Question: My build keeps failing on 'Jenkins' because of this error:
'''
ERROR: Error during Sonar runner execution
org.sonar.runner.impl.RunnerException: Unable to execute Sonar
at org.sonar.runner.impl.BatchLauncher$1.delegateExecution(BatchLauncher.java:91)
at org.sonar.runner.impl.BatchLauncher$1.run(BatchLauncher.java:75)
at java.security.AccessController.doPrivileged(Native Method)
at org.sonar.runner.impl.BatchLauncher.doExecute(BatchLauncher.java:69)
at org.sonar.runner.impl.BatchLauncher.execute(BatchLauncher.java:50)
at org.sonar.runner.api.EmbeddedRunner.doExecute(EmbeddedRunner.java:102)
at org.sonar.runner.api.Runner.execute(Runner.java:100)
at org.sonar.runner.Main.executeTask(Main.java:70)
at org.sonar.runner.Main.execute(Main.java:59)
at org.sonar.runner.Main.main(Main.java:53)
Caused by: java.lang.NoSuchMethodError: org.sonar.api.resources.Project.getConfiguration()Lorg/apache/commons/configuration/Configuration;
at org.sonar.plugins.java.JavaSquidSensor.createConfiguration(JavaSquidSensor.java:106)
at org.sonar.plugins.java.JavaSquidSensor.analyse(JavaSquidSensor.java:82)
at org.sonar.batch.phases.SensorsExecutor.executeSensor(SensorsExecutor.java:59)
at org.sonar.batch.phases.SensorsExecutor.execute(SensorsExecutor.java:51)
at org.sonar.batch.phases.DatabaseModePhaseExecutor.execute(DatabaseModePhaseExecutor.java:120)
at org.sonar.batch.scan.ModuleScanContainer.doAfterStart(ModuleScanContainer.java:264)
at org.sonar.api.platform.ComponentContainer.startComponents(ComponentContainer.java:92)
at org.sonar.api.platform.ComponentContainer.execute(ComponentContainer.java:77)
at org.sonar.batch.scan.ProjectScanContainer.scan(ProjectScanContainer.java:235)
at org.sonar.batch.scan.ProjectScanContainer.scanRecursively(ProjectScanContainer.java:230)
at org.sonar.batch.scan.ProjectScanContainer.doAfterStart(ProjectScanContainer.java:220)
at org.sonar.api.platform.ComponentContainer.startComponents(ComponentContainer.java:92)
at org.sonar.api.platform.ComponentContainer.execute(ComponentContainer.java:77)
at org.sonar.batch.scan.ScanTask.scan(ScanTask.java:57)
at org.sonar.batch.scan.ScanTask.execute(ScanTask.java:45)
at org.sonar.batch.bootstrap.TaskContainer.doAfterStart(TaskContainer.java:135)
at org.sonar.api.platform.ComponentContainer.startComponents(ComponentContainer.java:92)
at org.sonar.api.platform.ComponentContainer.execute(ComponentContainer.java:77)
at org.sonar.batch.bootstrap.GlobalContainer.executeTask(GlobalContainer.java:158)
at org.sonar.batch.bootstrapper.Batch.executeTask(Batch.java:95)
at org.sonar.batch.bootstrapper.Batch.execute(Batch.java:67)
at org.sonar.runner.batch.IsolatedLauncher.execute(IsolatedLauncher.java:48)
at sun.reflect.NativeMethodAccessorImpl.invoke0(Native Method)
at sun.reflect.NativeMethodAccessorImpl.invoke(NativeMethodAccessorImpl.java:57)
at sun.reflect.DelegatingMethodAccessorImpl.invoke(DelegatingMethodAccessorImpl.java:43)
at java.lang.reflect.Method.invoke(Method.java:606)
at org.sonar.runner.impl.BatchLauncher$1.delegateExecution(BatchLauncher.java:87)
... 9 more
ERROR:
ERROR: Re-run SonarQube Runner using the -X switch to enable full debug logging.
Build step 'Invoke Standalone SonarQube Analysis' marked build as failure
Email was triggered for: Failure - Any
Sending email for trigger: Failure - Any
Sending email to: jreimers@nyiso.com
Finished: FAILURE
'''
I thought it was because the JavaSquidSensor is no longer needed for SonarQube 5.1 so i removed it:

Above is my plugins folder. I removed the 'sonar-squid-java-plugin-2.2.1' but I am still getting the same error.
Any ideas on why this is still happening? Running Sonar on Windows-64
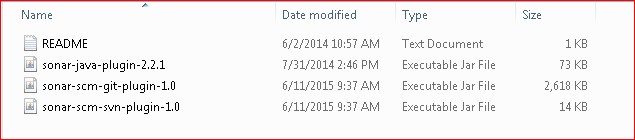
Answer: You will want to update the SonarQube Java plugin to a more recent version, your error comes from a deprecated API which was removed as of SonarQube 5.1 - and fixed in more recent versions of SonarQube Java (latest as of writing is 3.3).